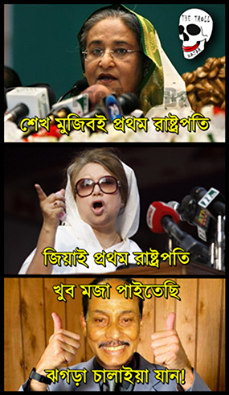
Caption: শেখ মুজিবই প্রথম রাষ্ট্রপতি জিয়াই প্রথম রাষ্ট্রপতি খুব মজা পাইতেছি ঝগড়া চালাইয়া যান!
Label: hate